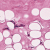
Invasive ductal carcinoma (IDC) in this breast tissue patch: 0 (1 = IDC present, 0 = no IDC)